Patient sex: M
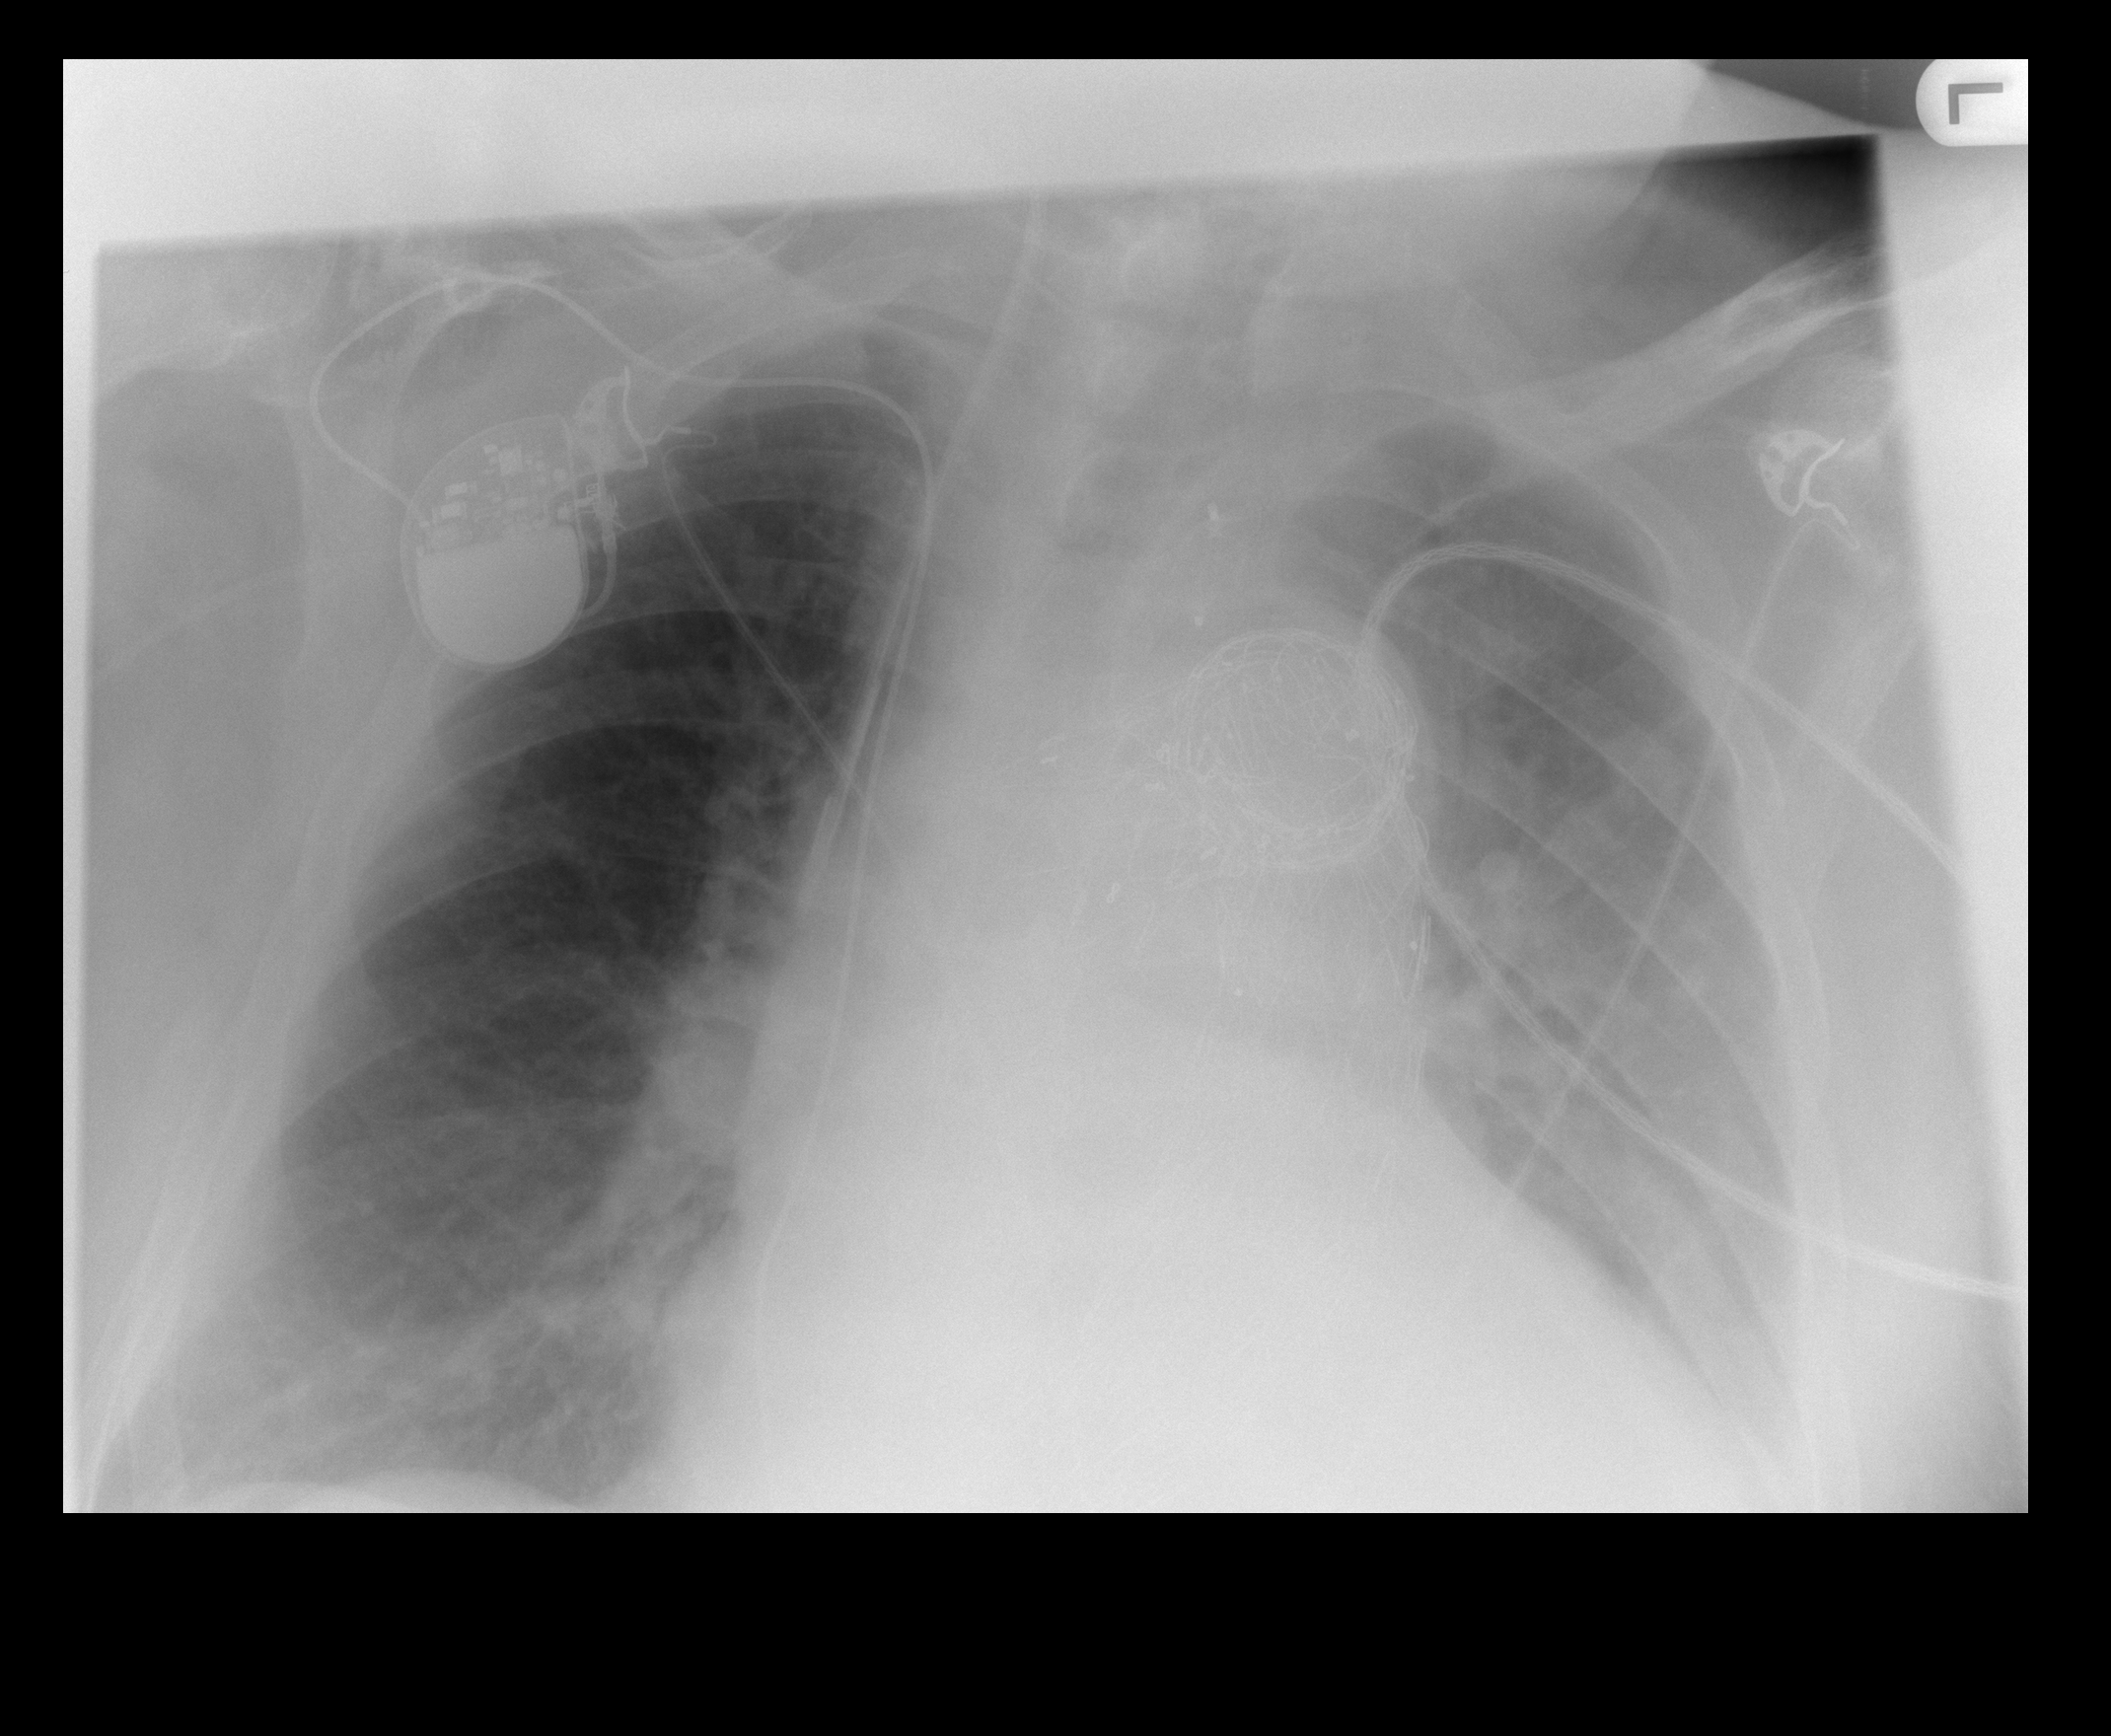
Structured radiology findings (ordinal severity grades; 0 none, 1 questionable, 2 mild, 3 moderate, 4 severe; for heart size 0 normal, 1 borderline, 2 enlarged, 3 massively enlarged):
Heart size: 3
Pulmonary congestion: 0
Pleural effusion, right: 0
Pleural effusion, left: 2
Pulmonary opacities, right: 0
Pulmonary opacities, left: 2
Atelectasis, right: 2
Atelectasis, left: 3